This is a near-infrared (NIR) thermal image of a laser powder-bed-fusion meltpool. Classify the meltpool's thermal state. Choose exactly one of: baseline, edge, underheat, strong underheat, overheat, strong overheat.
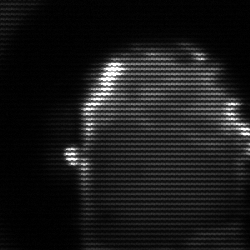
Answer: baseline